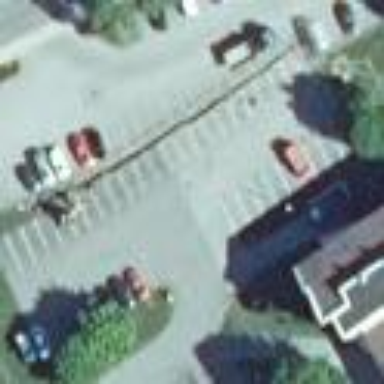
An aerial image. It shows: Parking area with surface.